Question: i have an issue with the theme i am developing for my blog (<URL>, where below a video, there is a "extra" space/padding to its border

basically, i have a
'''
<div class="media"> ... embeded stuff ... </div>
.media { border: 5px solid #CCC }
'''
something like that
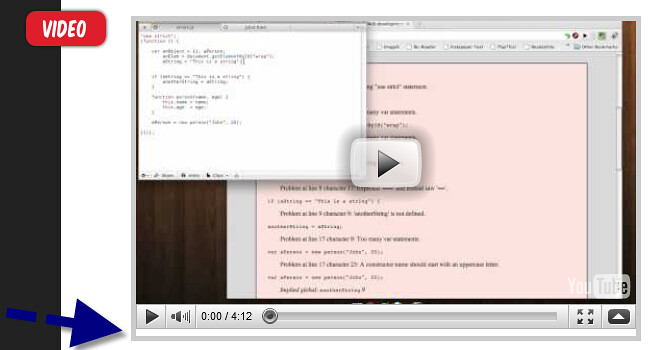
Answer: just add this to your css:
'''
object{
vertical-align:bottom;
}
'''
(or, alternatively, set 'line-hight' to 0 for your .media)